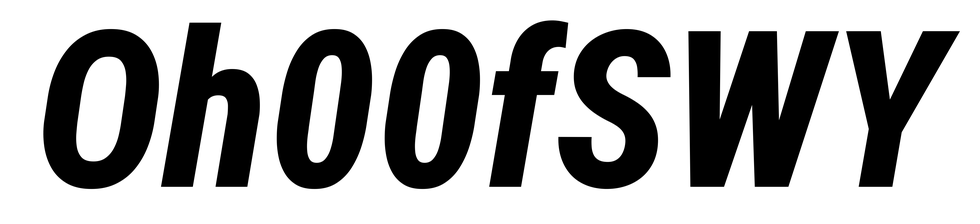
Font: Roboto-Italic_Condensed_ExtraBold_Italic